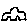
Label: car